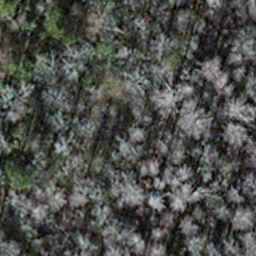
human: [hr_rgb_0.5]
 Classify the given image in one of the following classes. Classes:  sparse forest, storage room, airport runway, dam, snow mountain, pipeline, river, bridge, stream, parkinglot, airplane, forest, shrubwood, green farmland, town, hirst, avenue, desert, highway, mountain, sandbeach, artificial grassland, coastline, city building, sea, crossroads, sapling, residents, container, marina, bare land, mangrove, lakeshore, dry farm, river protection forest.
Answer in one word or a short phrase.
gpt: sapling